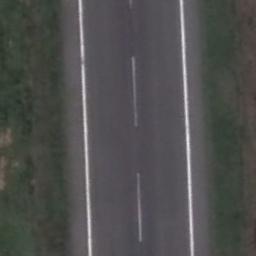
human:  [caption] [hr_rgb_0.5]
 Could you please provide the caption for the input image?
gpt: The runway is on the grass .

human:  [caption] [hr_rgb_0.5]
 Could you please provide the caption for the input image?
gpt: The runway goes through the lawn and several center line markings are on the runway .

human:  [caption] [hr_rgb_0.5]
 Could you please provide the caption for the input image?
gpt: The grass is beside the runway .

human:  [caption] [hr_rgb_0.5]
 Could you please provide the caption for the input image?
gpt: There is a green lawn next to the runway, And there are white dashes on the runway .

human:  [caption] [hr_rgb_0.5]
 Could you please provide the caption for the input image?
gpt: There are green lawns beside the runway .